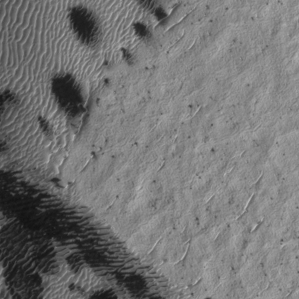
Label: frost